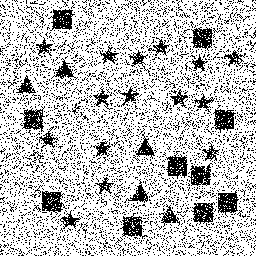
Squares: 10
Triangles: 5
Stars: 15
Total shapes: 30